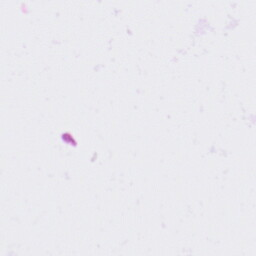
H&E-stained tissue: Ovarian